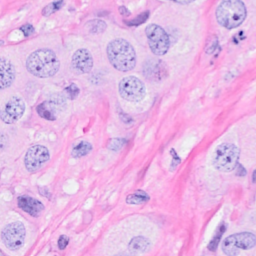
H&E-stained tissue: Breast